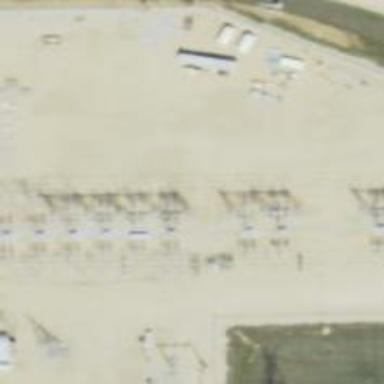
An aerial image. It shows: Switch used for power control.